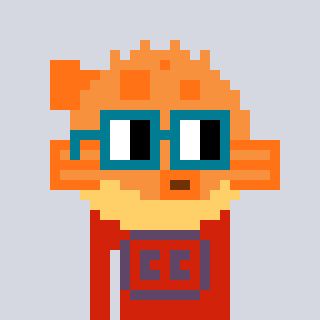
a pixel art character with square dark green glasses, a pufferfish-shaped head and a red-colored body on a cool background